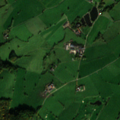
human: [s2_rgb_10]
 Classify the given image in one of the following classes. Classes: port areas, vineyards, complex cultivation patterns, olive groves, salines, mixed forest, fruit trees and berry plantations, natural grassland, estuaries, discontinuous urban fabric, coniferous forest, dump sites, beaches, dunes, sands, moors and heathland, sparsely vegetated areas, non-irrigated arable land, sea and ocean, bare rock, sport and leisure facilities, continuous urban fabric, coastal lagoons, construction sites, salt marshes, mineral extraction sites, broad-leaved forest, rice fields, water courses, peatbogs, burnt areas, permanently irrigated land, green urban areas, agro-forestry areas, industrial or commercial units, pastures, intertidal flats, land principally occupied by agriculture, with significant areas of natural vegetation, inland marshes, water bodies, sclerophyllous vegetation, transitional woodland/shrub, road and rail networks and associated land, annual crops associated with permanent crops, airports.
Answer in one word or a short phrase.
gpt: discontinuous urban fabric, sport and leisure facilities, pastures, complex cultivation patterns, broad-leaved forest, mixed forest